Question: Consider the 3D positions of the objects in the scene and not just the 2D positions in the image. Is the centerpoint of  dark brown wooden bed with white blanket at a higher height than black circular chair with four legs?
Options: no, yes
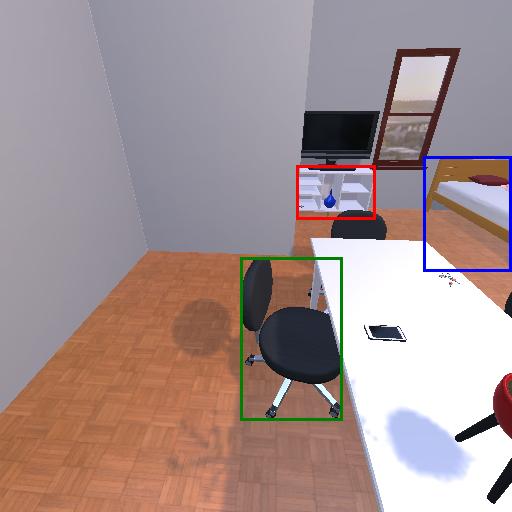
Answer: no